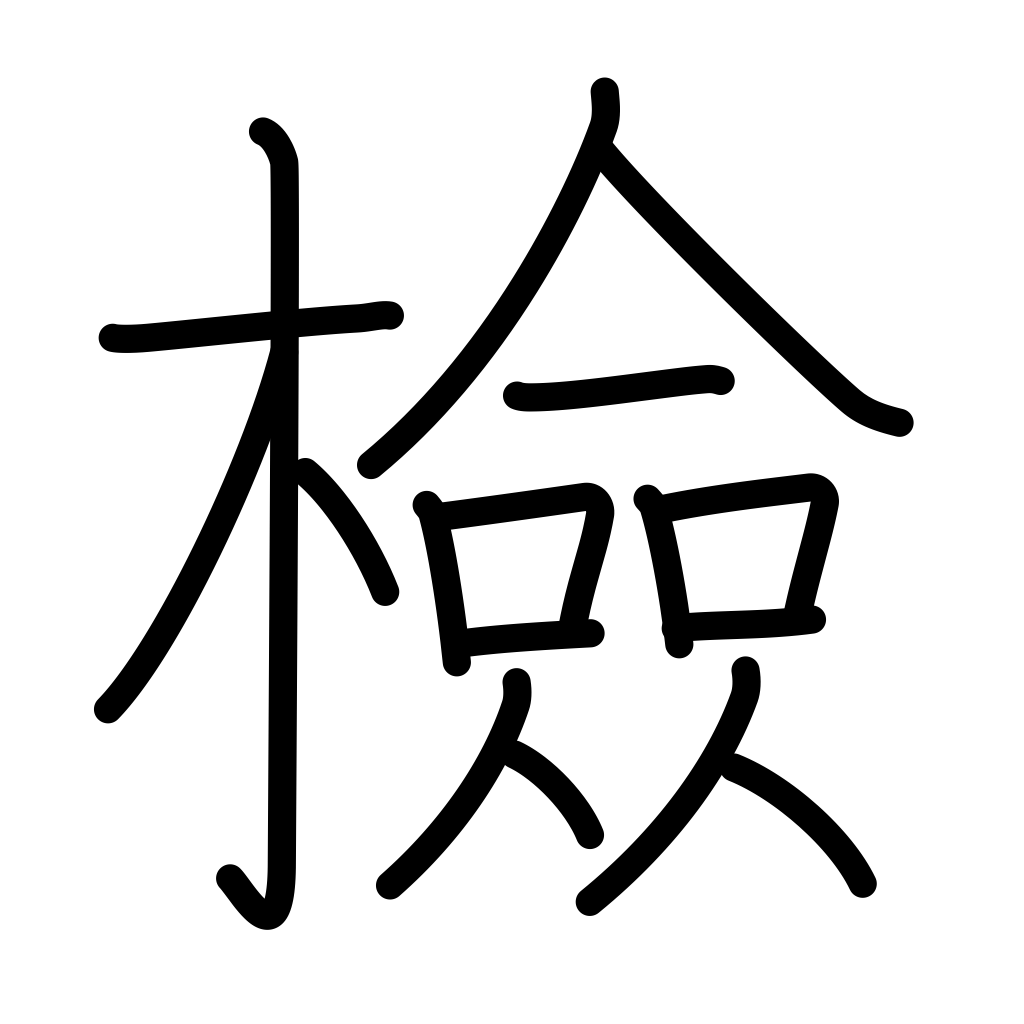
Meaning: check, examine